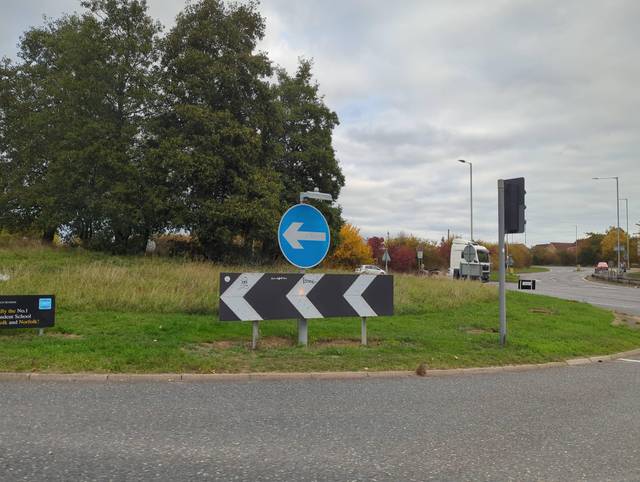
Region: United Kingdom
Coordinates: 52.041, 1.1